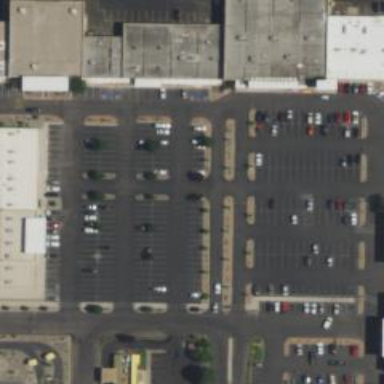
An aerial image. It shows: Retail building.